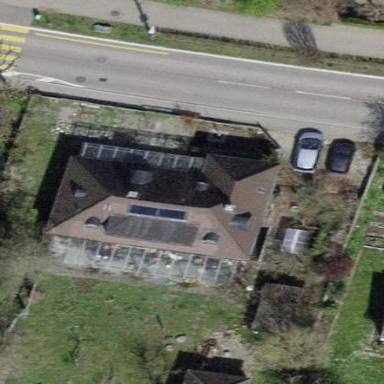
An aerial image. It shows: Building with tiled roof.